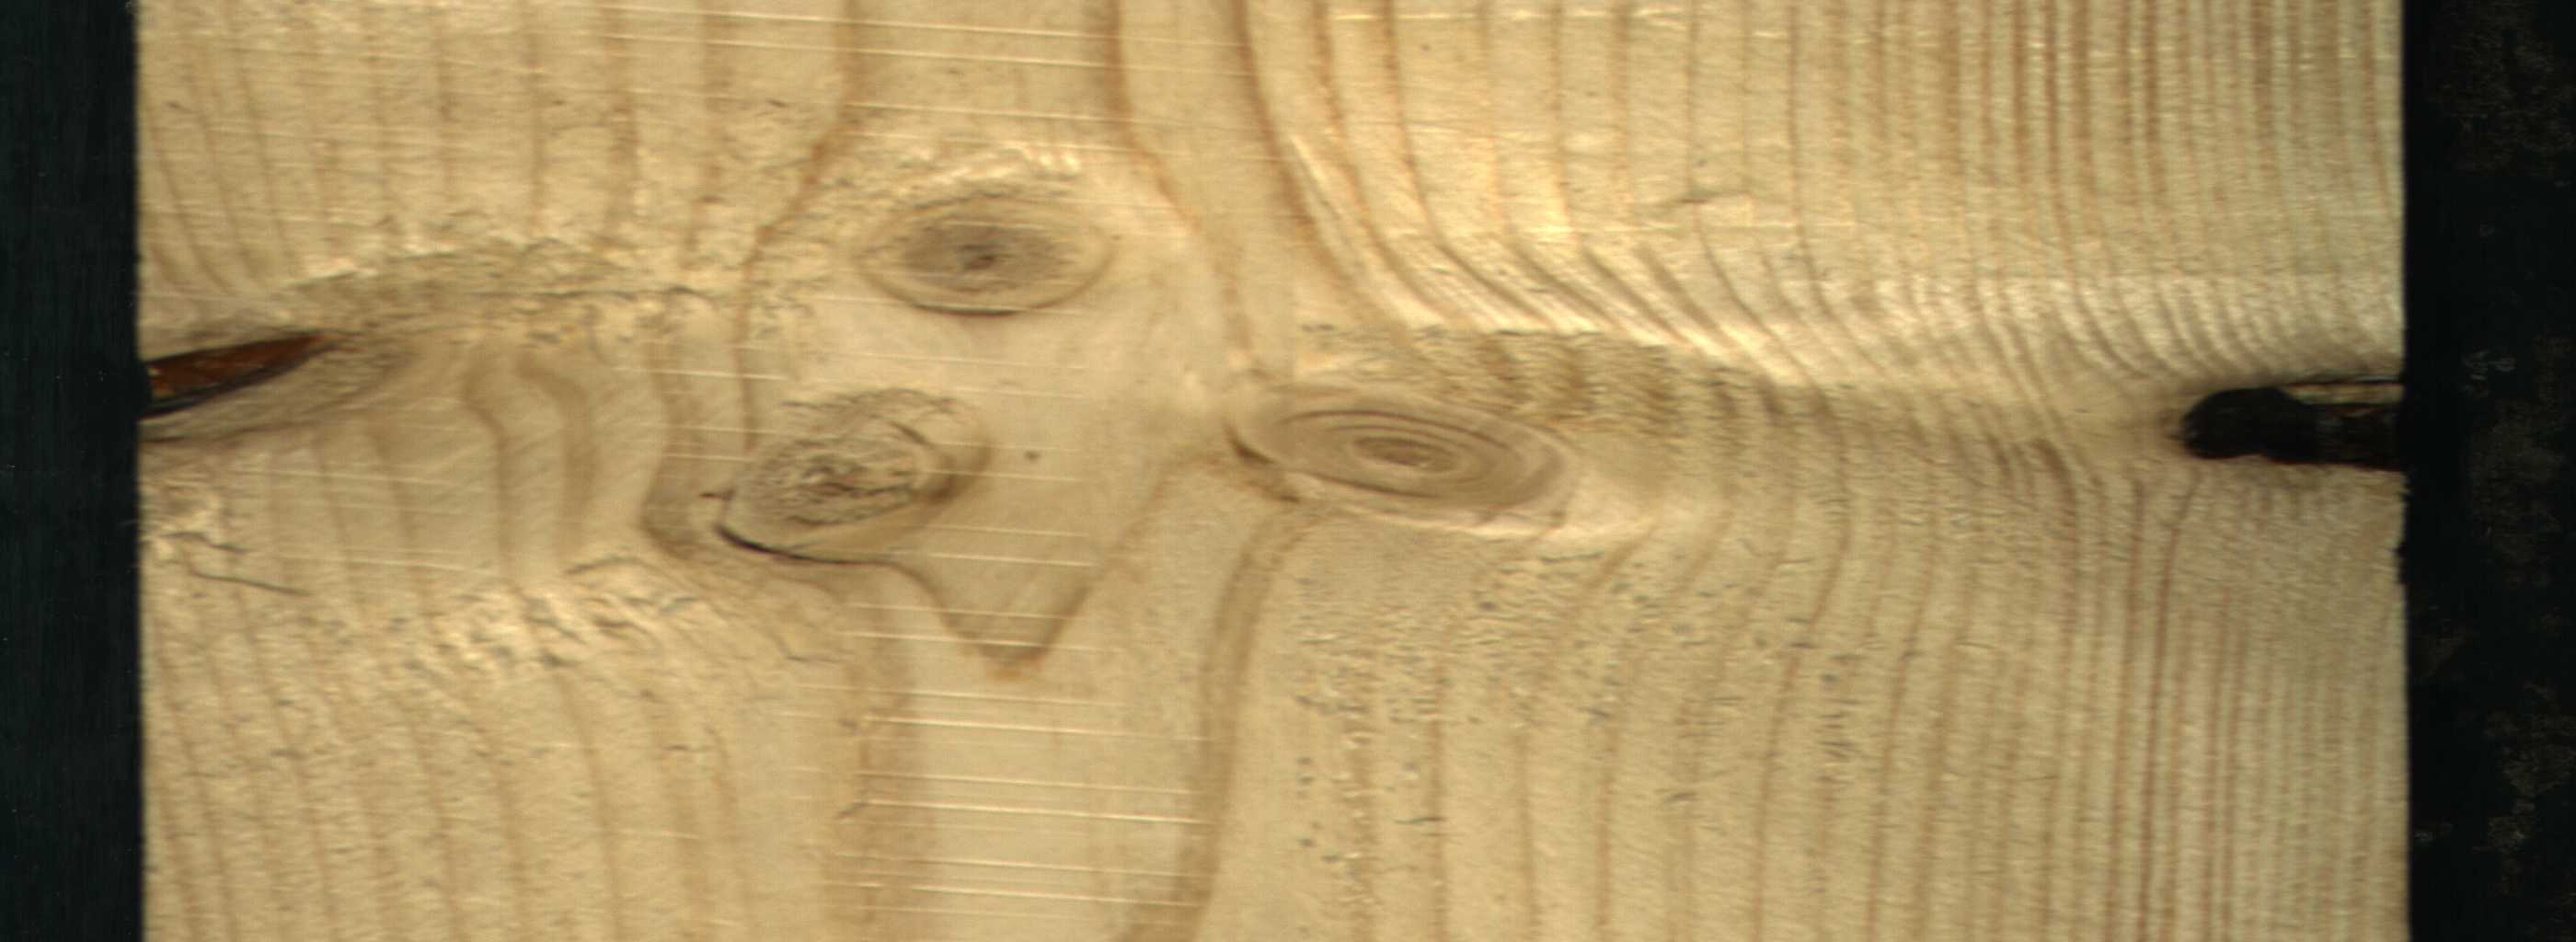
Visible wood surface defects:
Knot_missing
Dead_Knot
Live_Knot
Live_Knot
Live_Knot